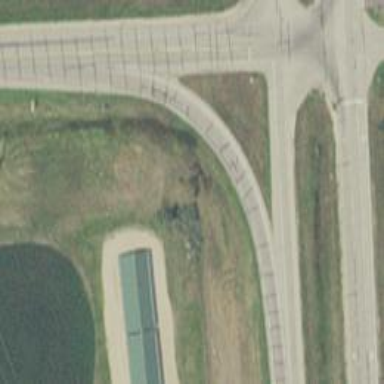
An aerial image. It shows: Trunk link highway.